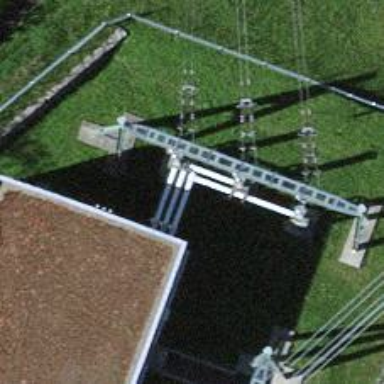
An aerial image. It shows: Three power cables are visible.